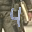
Label: 4